Interaction volume radius: 10 \u00c5
Interaction volume height: 15 \u00c5
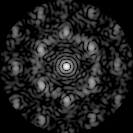
Disorder parameter: 0.5568